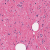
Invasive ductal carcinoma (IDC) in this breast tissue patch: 0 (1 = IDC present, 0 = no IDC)